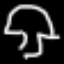
Label: mushroom